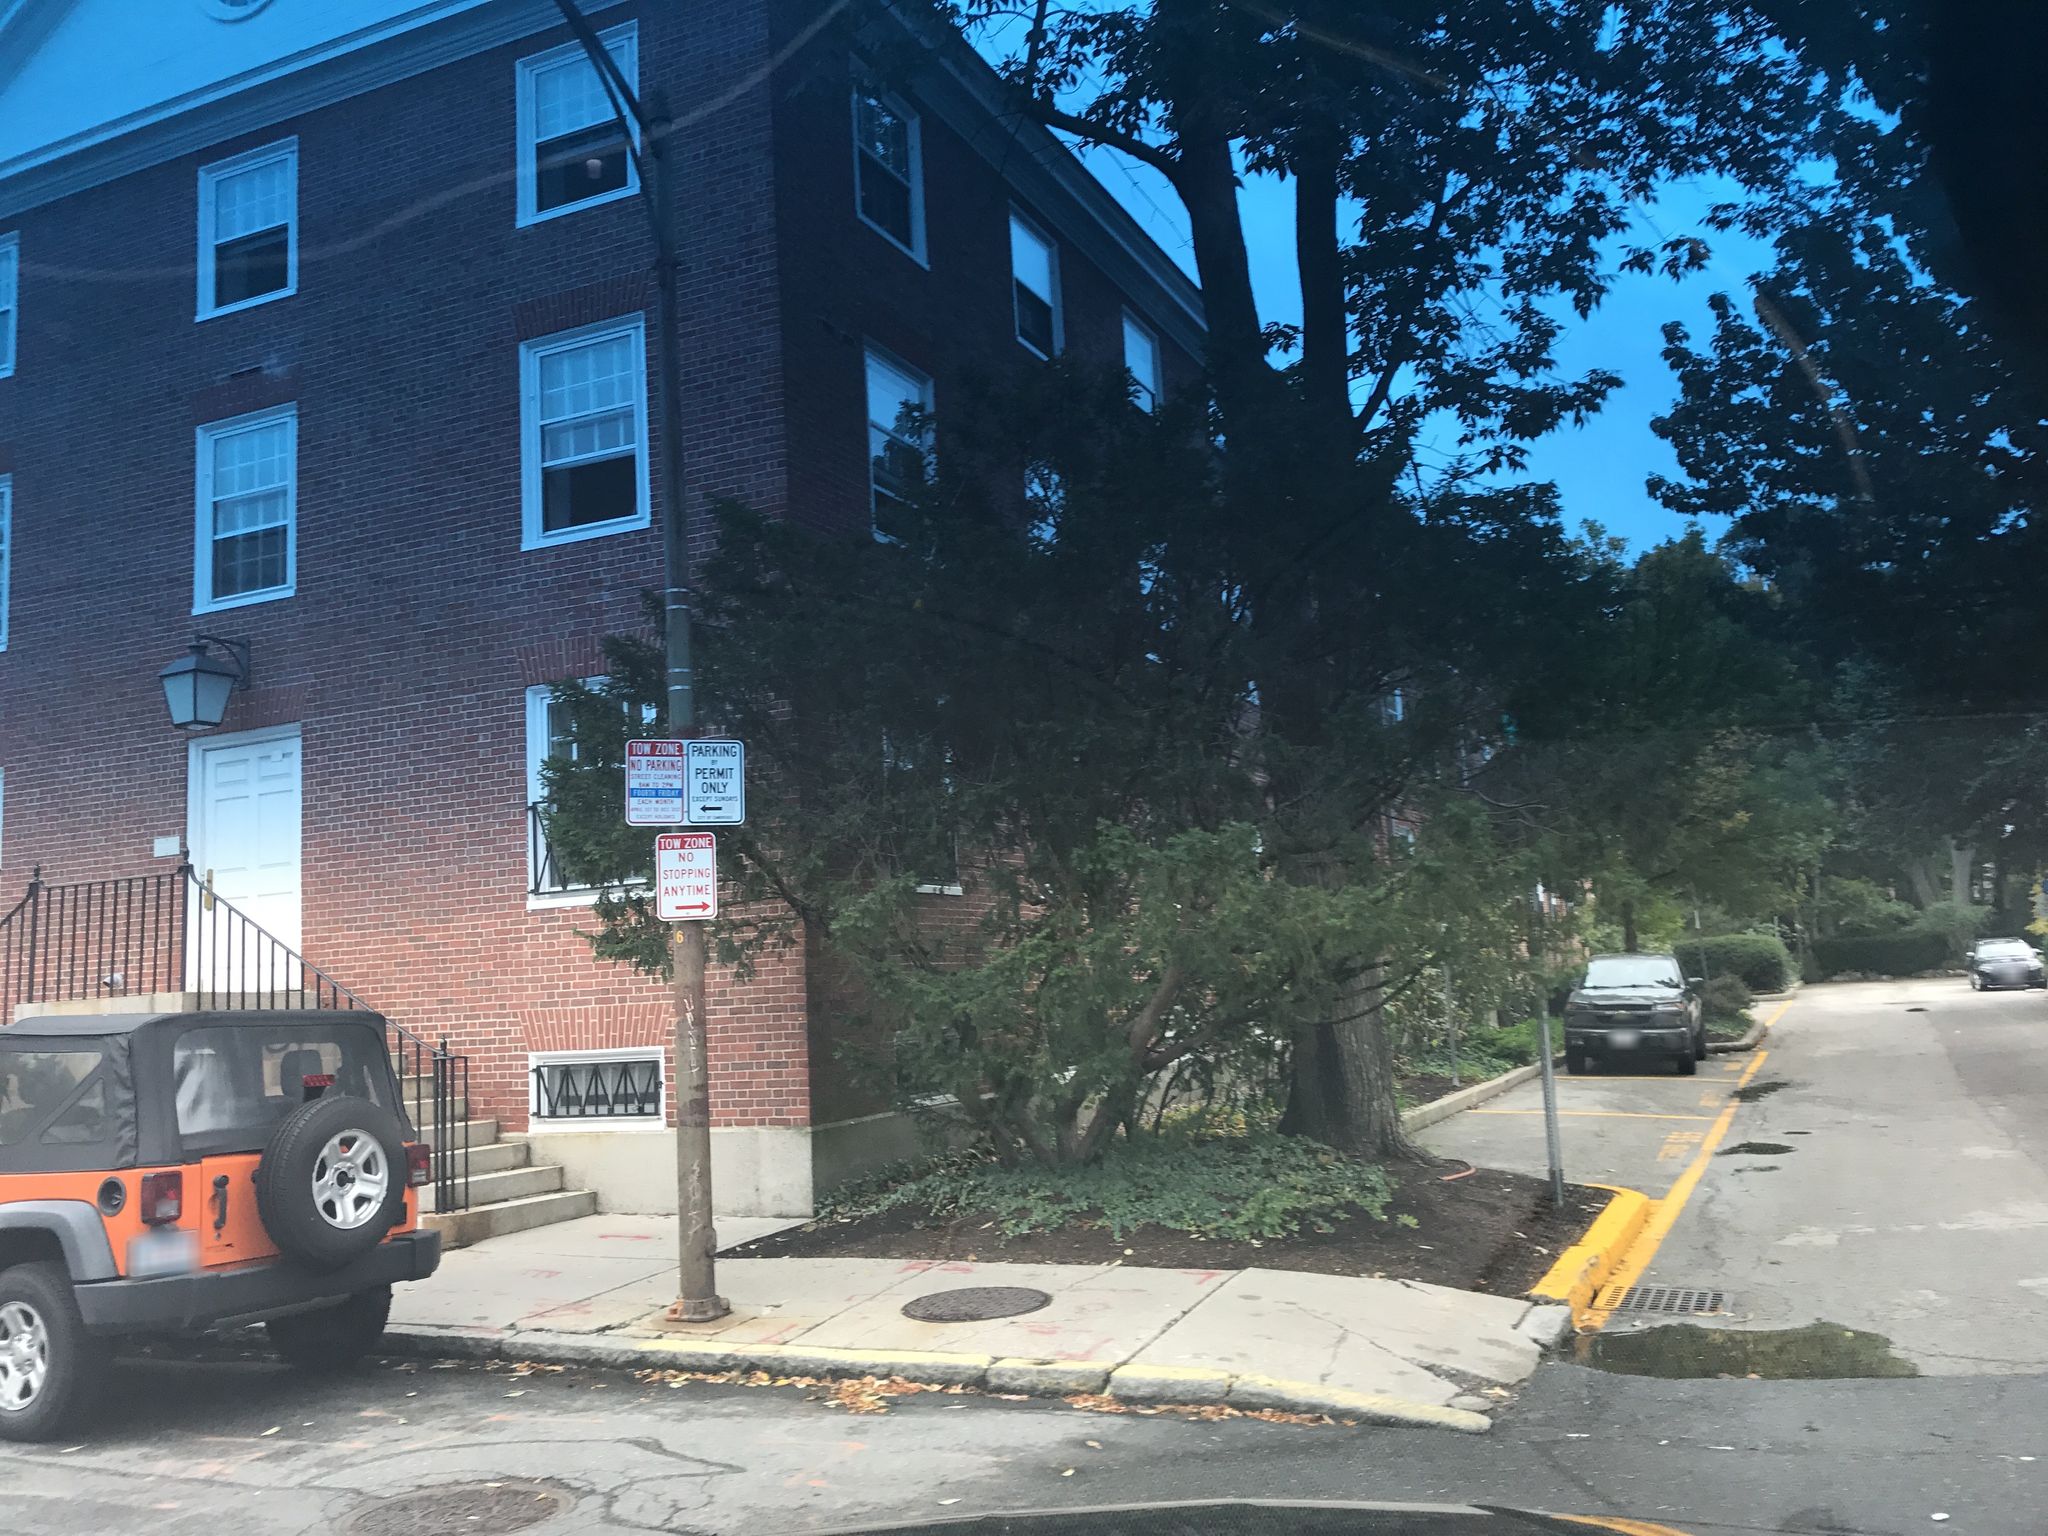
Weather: clear
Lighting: day
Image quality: good
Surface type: walking surface
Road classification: footway
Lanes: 2
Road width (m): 11.0
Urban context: urban centre
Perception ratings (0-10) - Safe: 5.06, Lively: 5.52, Beautiful: 6.15, Boring: 4.98, Depressing: 4.58, Wealthy: 3.22